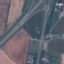
Land use / land cover: Highway